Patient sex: M
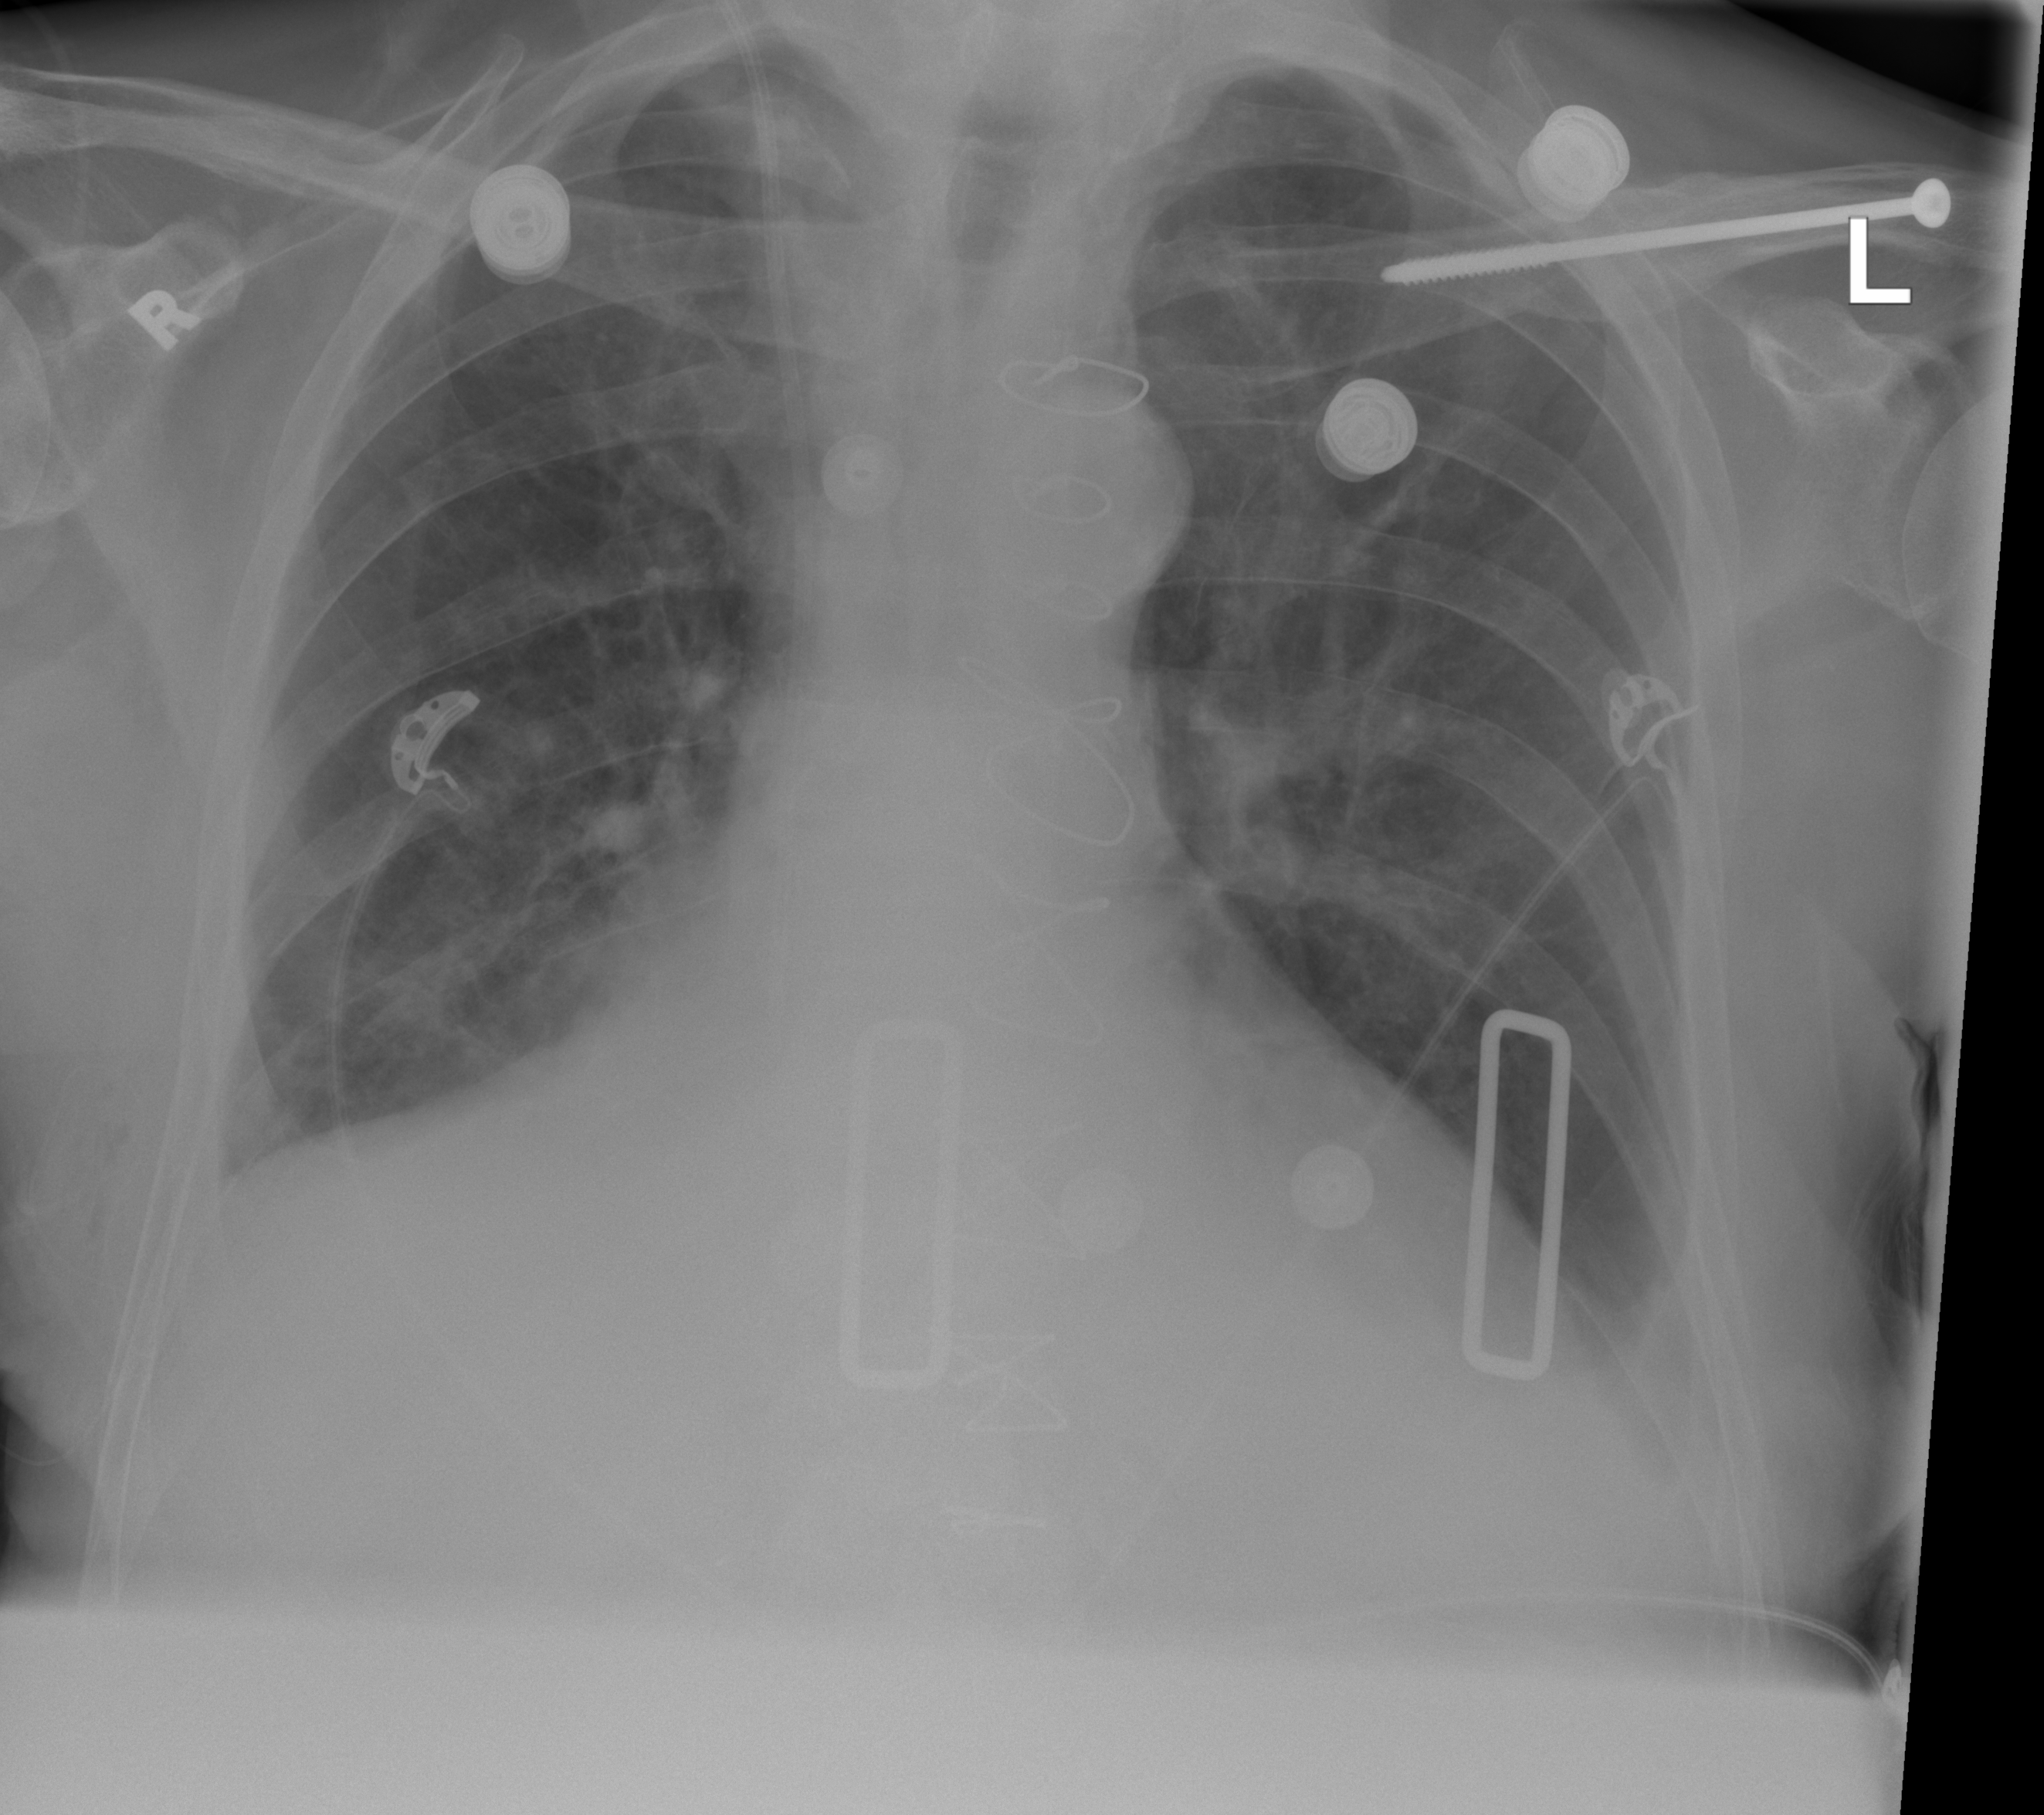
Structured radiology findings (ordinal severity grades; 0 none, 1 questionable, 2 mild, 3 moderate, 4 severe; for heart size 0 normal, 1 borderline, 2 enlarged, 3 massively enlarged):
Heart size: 0
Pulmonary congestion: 0
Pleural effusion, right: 0
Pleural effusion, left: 2
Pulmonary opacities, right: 0
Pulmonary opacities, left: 2
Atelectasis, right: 0
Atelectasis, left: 0